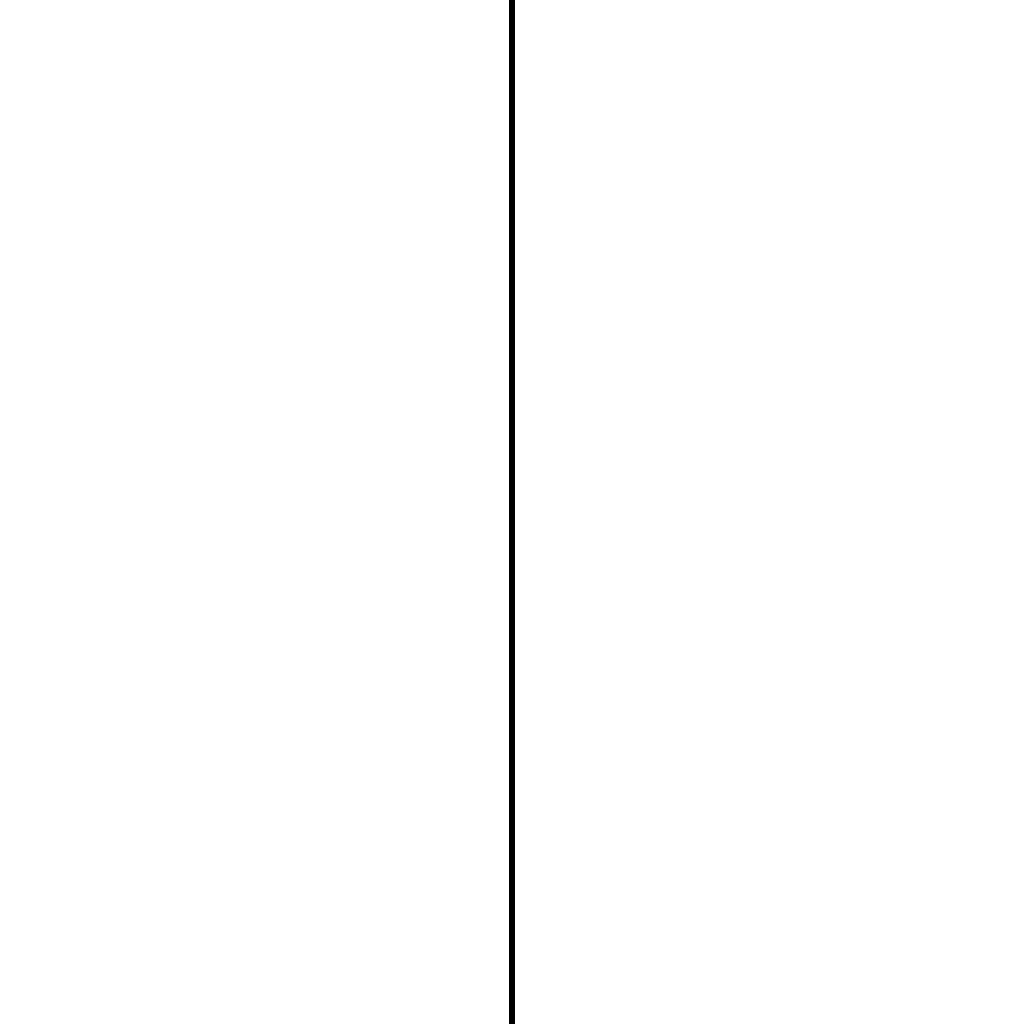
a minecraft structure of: Miami Heat Logo bad low quality